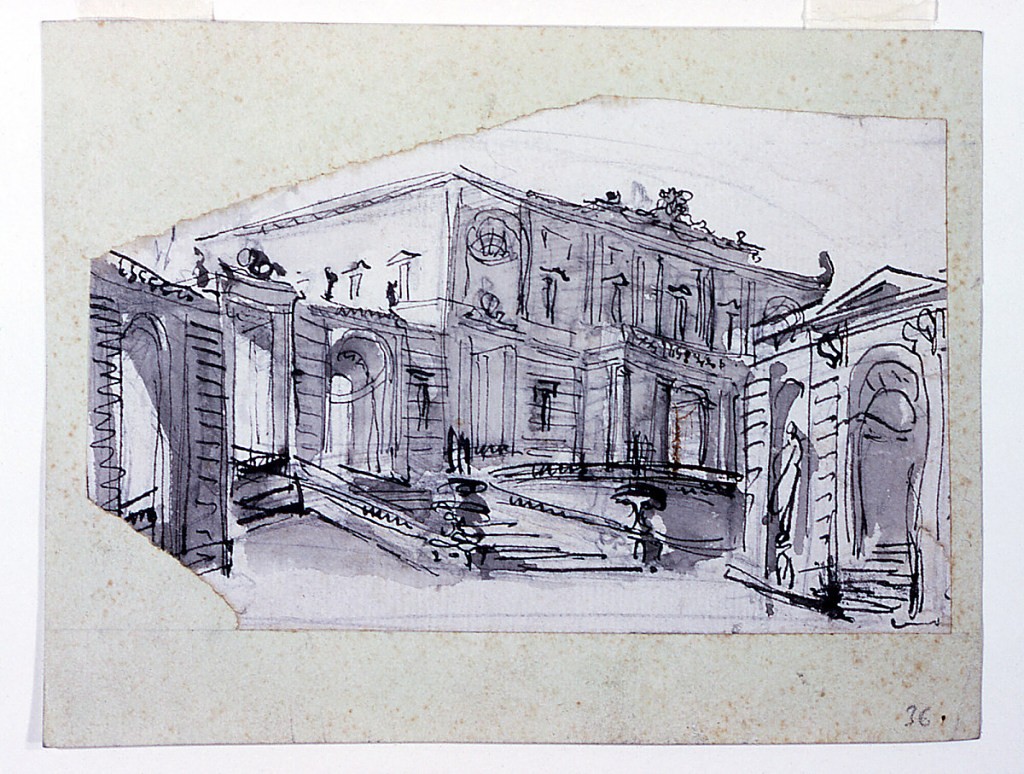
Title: Stage Design: Palace Architecture
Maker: Unknown, Italian
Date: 1750–99
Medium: Pen and black ink, brush and gray wash, black chalk on white laid paper
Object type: Drawing
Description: Design for a stage set.  A palace facade seen from the left angle and from below.  At left, stairs lead through a porch into a garden.  Pavilion to the right.  Pencil mark above, indicating a curve.